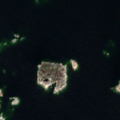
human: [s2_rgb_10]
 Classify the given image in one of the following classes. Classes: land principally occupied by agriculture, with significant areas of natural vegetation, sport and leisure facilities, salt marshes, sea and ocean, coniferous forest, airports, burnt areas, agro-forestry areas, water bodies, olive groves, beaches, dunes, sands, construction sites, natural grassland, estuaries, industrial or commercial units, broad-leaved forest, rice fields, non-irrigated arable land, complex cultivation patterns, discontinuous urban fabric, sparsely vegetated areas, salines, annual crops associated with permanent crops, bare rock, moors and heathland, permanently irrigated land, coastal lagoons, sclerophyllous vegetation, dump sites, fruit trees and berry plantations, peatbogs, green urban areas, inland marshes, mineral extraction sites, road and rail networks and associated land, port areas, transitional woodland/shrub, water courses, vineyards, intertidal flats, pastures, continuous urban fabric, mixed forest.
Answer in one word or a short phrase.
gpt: sea and ocean